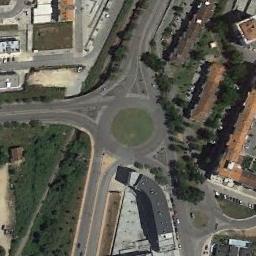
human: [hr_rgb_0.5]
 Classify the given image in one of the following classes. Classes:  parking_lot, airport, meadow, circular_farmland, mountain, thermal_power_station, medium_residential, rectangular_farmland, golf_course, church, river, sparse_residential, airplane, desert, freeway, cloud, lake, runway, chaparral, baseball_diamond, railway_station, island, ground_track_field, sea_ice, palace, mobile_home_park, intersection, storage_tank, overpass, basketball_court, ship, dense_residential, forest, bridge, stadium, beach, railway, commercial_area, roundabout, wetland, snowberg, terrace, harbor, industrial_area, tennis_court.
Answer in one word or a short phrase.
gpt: roundabout